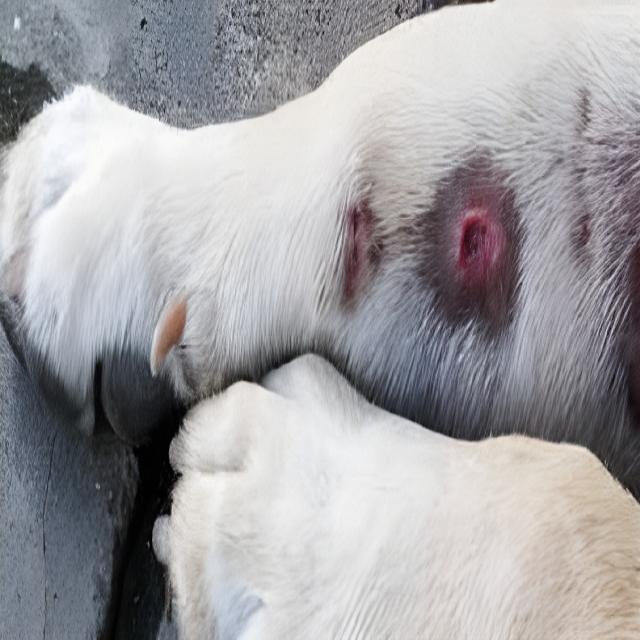
Canine dermatitis — inflammation of the skin presenting with erythema, pruritus, papules, and excoriation. May be allergic, contact, or atopic in origin.